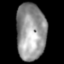
Tissue: lung
Cell type: Epithelial cells
Senescence score: 0.2008
Nuclear area (px): 1640
Mean DAPI intensity: 150.865